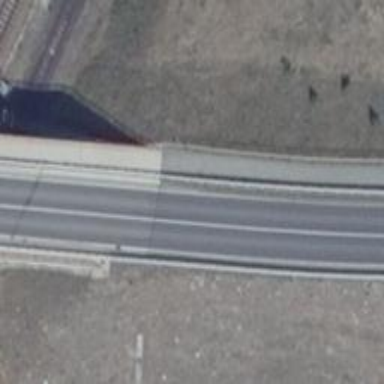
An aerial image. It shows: Path on bridge.